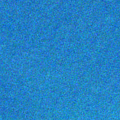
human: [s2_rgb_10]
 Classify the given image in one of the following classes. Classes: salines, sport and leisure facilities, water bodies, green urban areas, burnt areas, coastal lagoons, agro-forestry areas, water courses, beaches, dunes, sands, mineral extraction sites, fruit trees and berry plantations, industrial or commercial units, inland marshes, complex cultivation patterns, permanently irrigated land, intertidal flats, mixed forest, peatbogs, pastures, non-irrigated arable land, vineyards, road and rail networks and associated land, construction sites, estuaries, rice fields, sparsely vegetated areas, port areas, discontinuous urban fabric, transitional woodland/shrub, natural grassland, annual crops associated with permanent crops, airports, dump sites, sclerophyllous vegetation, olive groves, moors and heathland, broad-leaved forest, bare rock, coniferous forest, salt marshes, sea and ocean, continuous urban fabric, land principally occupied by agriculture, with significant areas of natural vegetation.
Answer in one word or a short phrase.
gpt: sea and ocean